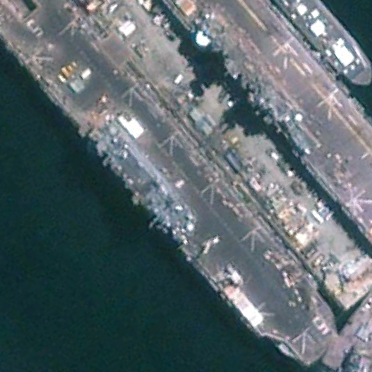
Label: assault